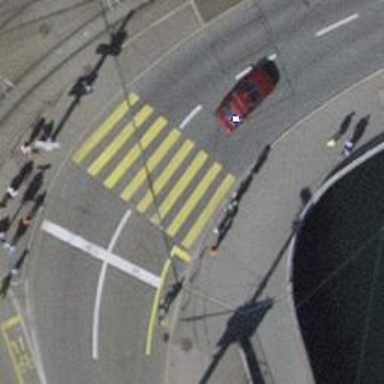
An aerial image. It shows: Kerb barrier.